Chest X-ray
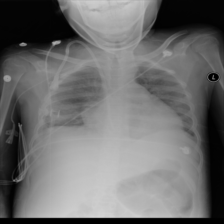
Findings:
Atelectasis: positive
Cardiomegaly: negative
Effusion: negative
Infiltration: negative
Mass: negative
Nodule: negative
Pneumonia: negative
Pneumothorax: negative
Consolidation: negative
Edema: negative
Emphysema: negative
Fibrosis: negative
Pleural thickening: negative
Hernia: negative